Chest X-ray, PA view. Patient: 40 years old, sex F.
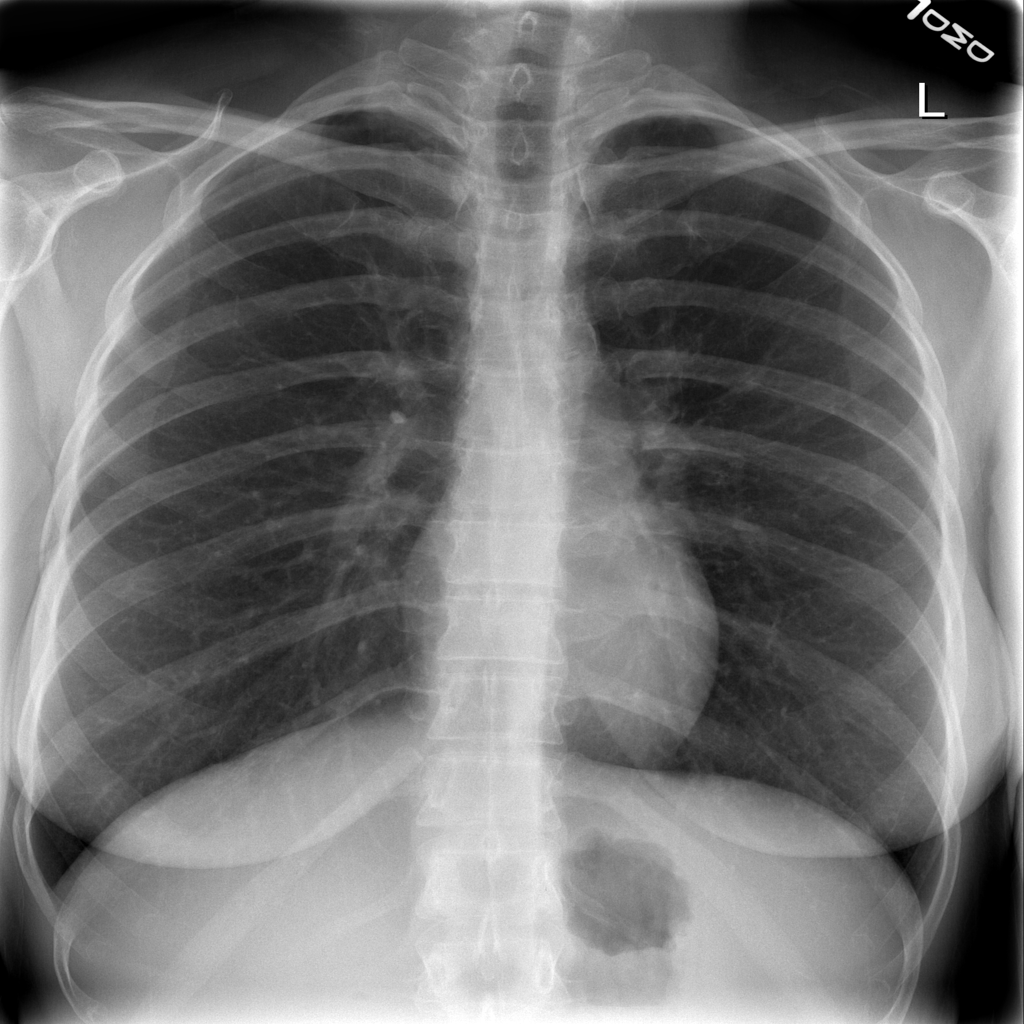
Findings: No Finding